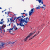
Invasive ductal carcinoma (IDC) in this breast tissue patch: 0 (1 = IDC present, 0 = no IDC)